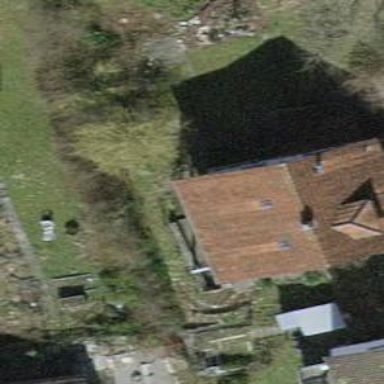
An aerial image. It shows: Detached building with gabled tile roof.